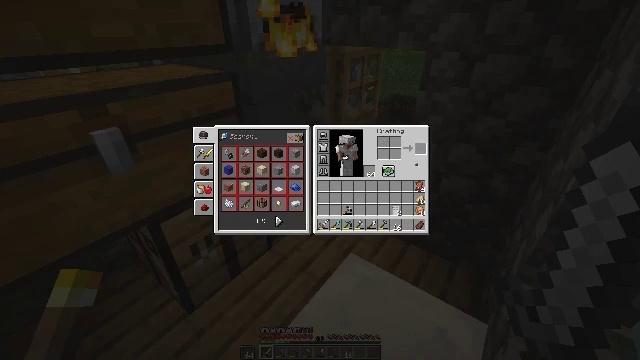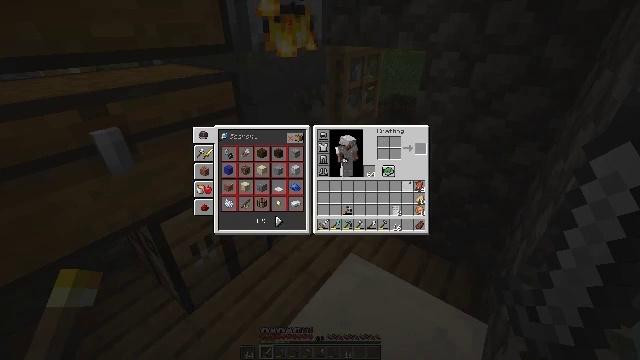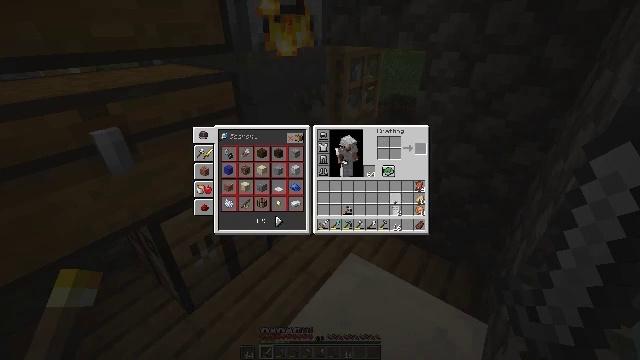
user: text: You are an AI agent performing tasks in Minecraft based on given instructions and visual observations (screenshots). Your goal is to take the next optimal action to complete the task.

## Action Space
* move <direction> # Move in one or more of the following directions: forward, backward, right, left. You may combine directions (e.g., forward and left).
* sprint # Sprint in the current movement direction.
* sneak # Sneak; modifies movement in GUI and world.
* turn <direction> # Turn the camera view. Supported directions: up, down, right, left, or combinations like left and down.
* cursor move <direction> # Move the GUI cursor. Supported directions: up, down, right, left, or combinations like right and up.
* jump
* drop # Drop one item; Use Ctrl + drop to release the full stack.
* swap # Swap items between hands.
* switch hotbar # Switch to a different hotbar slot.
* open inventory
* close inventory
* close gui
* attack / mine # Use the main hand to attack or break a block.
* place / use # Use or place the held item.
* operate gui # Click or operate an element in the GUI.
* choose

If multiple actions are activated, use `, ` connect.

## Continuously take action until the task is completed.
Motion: motion action
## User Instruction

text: With a piece of stone, craft a stone button.
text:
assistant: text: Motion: turn left and down
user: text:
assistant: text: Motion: turn left and down
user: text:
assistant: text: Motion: no_op